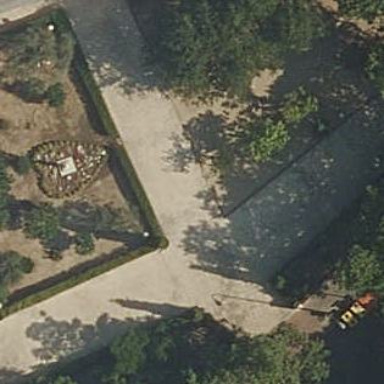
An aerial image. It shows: Garden that is leisure land.